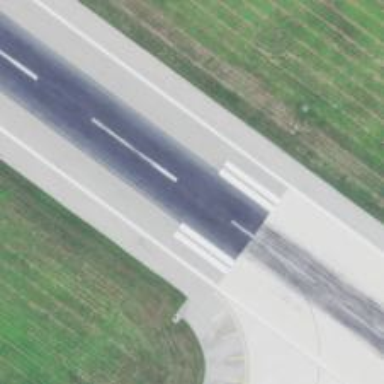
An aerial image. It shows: Runway surface made of asphalt at airport.